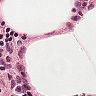
Metastatic tissue present: no